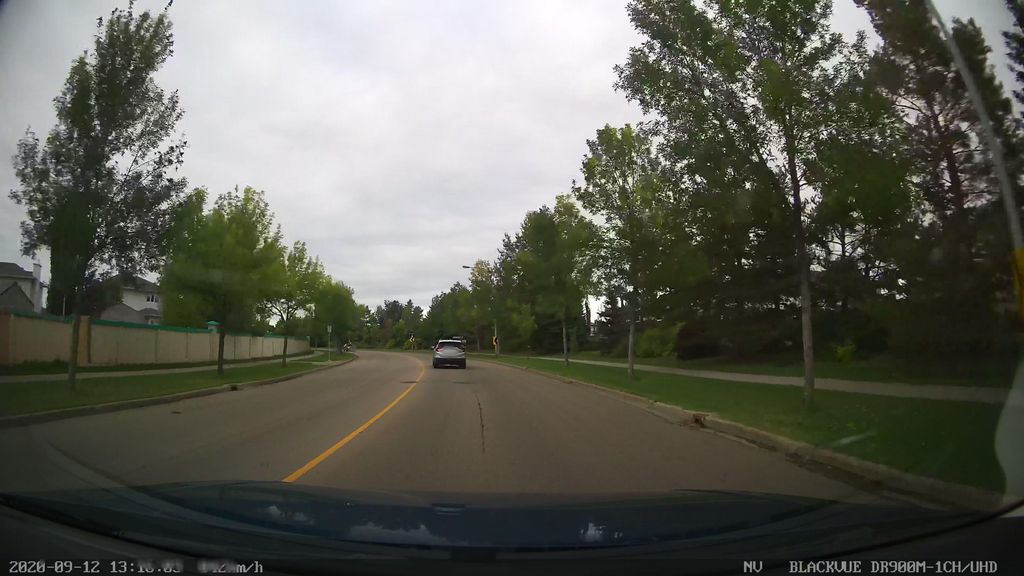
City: edmonton